Question: I have a table with 3 columns: 'user_id', 'start_date', 'cancellation_date'

I would like to get 4 columns of:
'Date', 'Number of Active Users', 'Number of Users Who Canceled', 'Cancellation Rate'
Any ideas on how to write a query of this?
Thanks in advance!
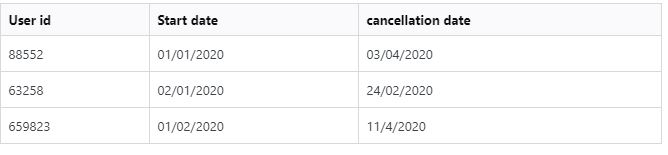
Answer: Here's a way to measure new users, cancelled users, active users:
'''
SELECT calendar_date,
(SELECT COUNT(*) FROM users AS usr WHERE cal.calendar_date BETWEEN usr.start_date AND IFNULL(usr.cancellation_date, '3000-01-01')) AS active_users,
(SELECT COUNT(*) FROM users AS usr WHERE usr.start_date = cal.calendar_date) AS new_users,
(SELECT COUNT(*) FROM users AS usr WHERE usr.cancellation_date = cal.calendar_date) AS users_cancelled
FROM my_calendar AS cal
'''
(assuming you have table "my_calendar" which contains all dates)